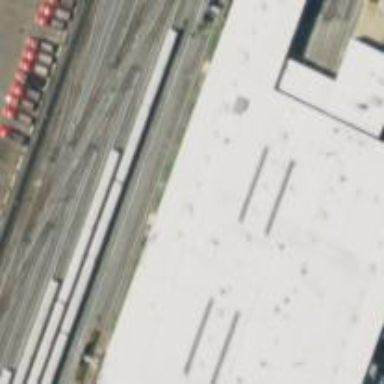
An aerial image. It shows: Railway service station.